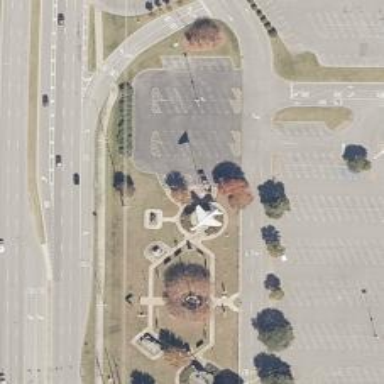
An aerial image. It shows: Historic memorial.